Question: i have to strip these tags in Highchart legend values. please review the legend values:
'''
data: [
{/literal}
{foreach from=$value[2] item=an key=a}
{literal}
{name: '{/literal}{$a}:{$an}{literal}',y: {/literal}{$an}{literal}, color: '#6B8E23'},
{/literal}
{/foreach}
{foreach from=$value[1] item=foo key=k name=myloop}
{assign var=op value=$smarty.foreach.myloop.index}
{assign var=cor value=$colors.$op}
{literal}
{name: '{/literal}{$k}:{$foo}{literal}',y: {/literal}{$foo}{literal}, color: '{/literal}{$cor}{literal}'}
{/literal}
{if $op le $count},{/if}
{/foreach}
{literal}
]
'''

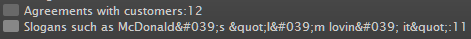
Answer: That is html entities, see <URL>.
Instead of removing them you could replace them with their real symbol.
'''
var Str = "Slogans such as McDonalds&#039;s";
Str = String(Str).replace(/&#039;/g, "'").replace(/&quot;/g, '"');
'''
If you want to strip them just change the code to
'''
var Str = "Slogans such as McDonalds&#039;s";
Str = String(Str).replace(/&#039;/g, '').replace(/&quot;/g, '');
'''
Here is a fiddle as a demo, <URL>